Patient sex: F
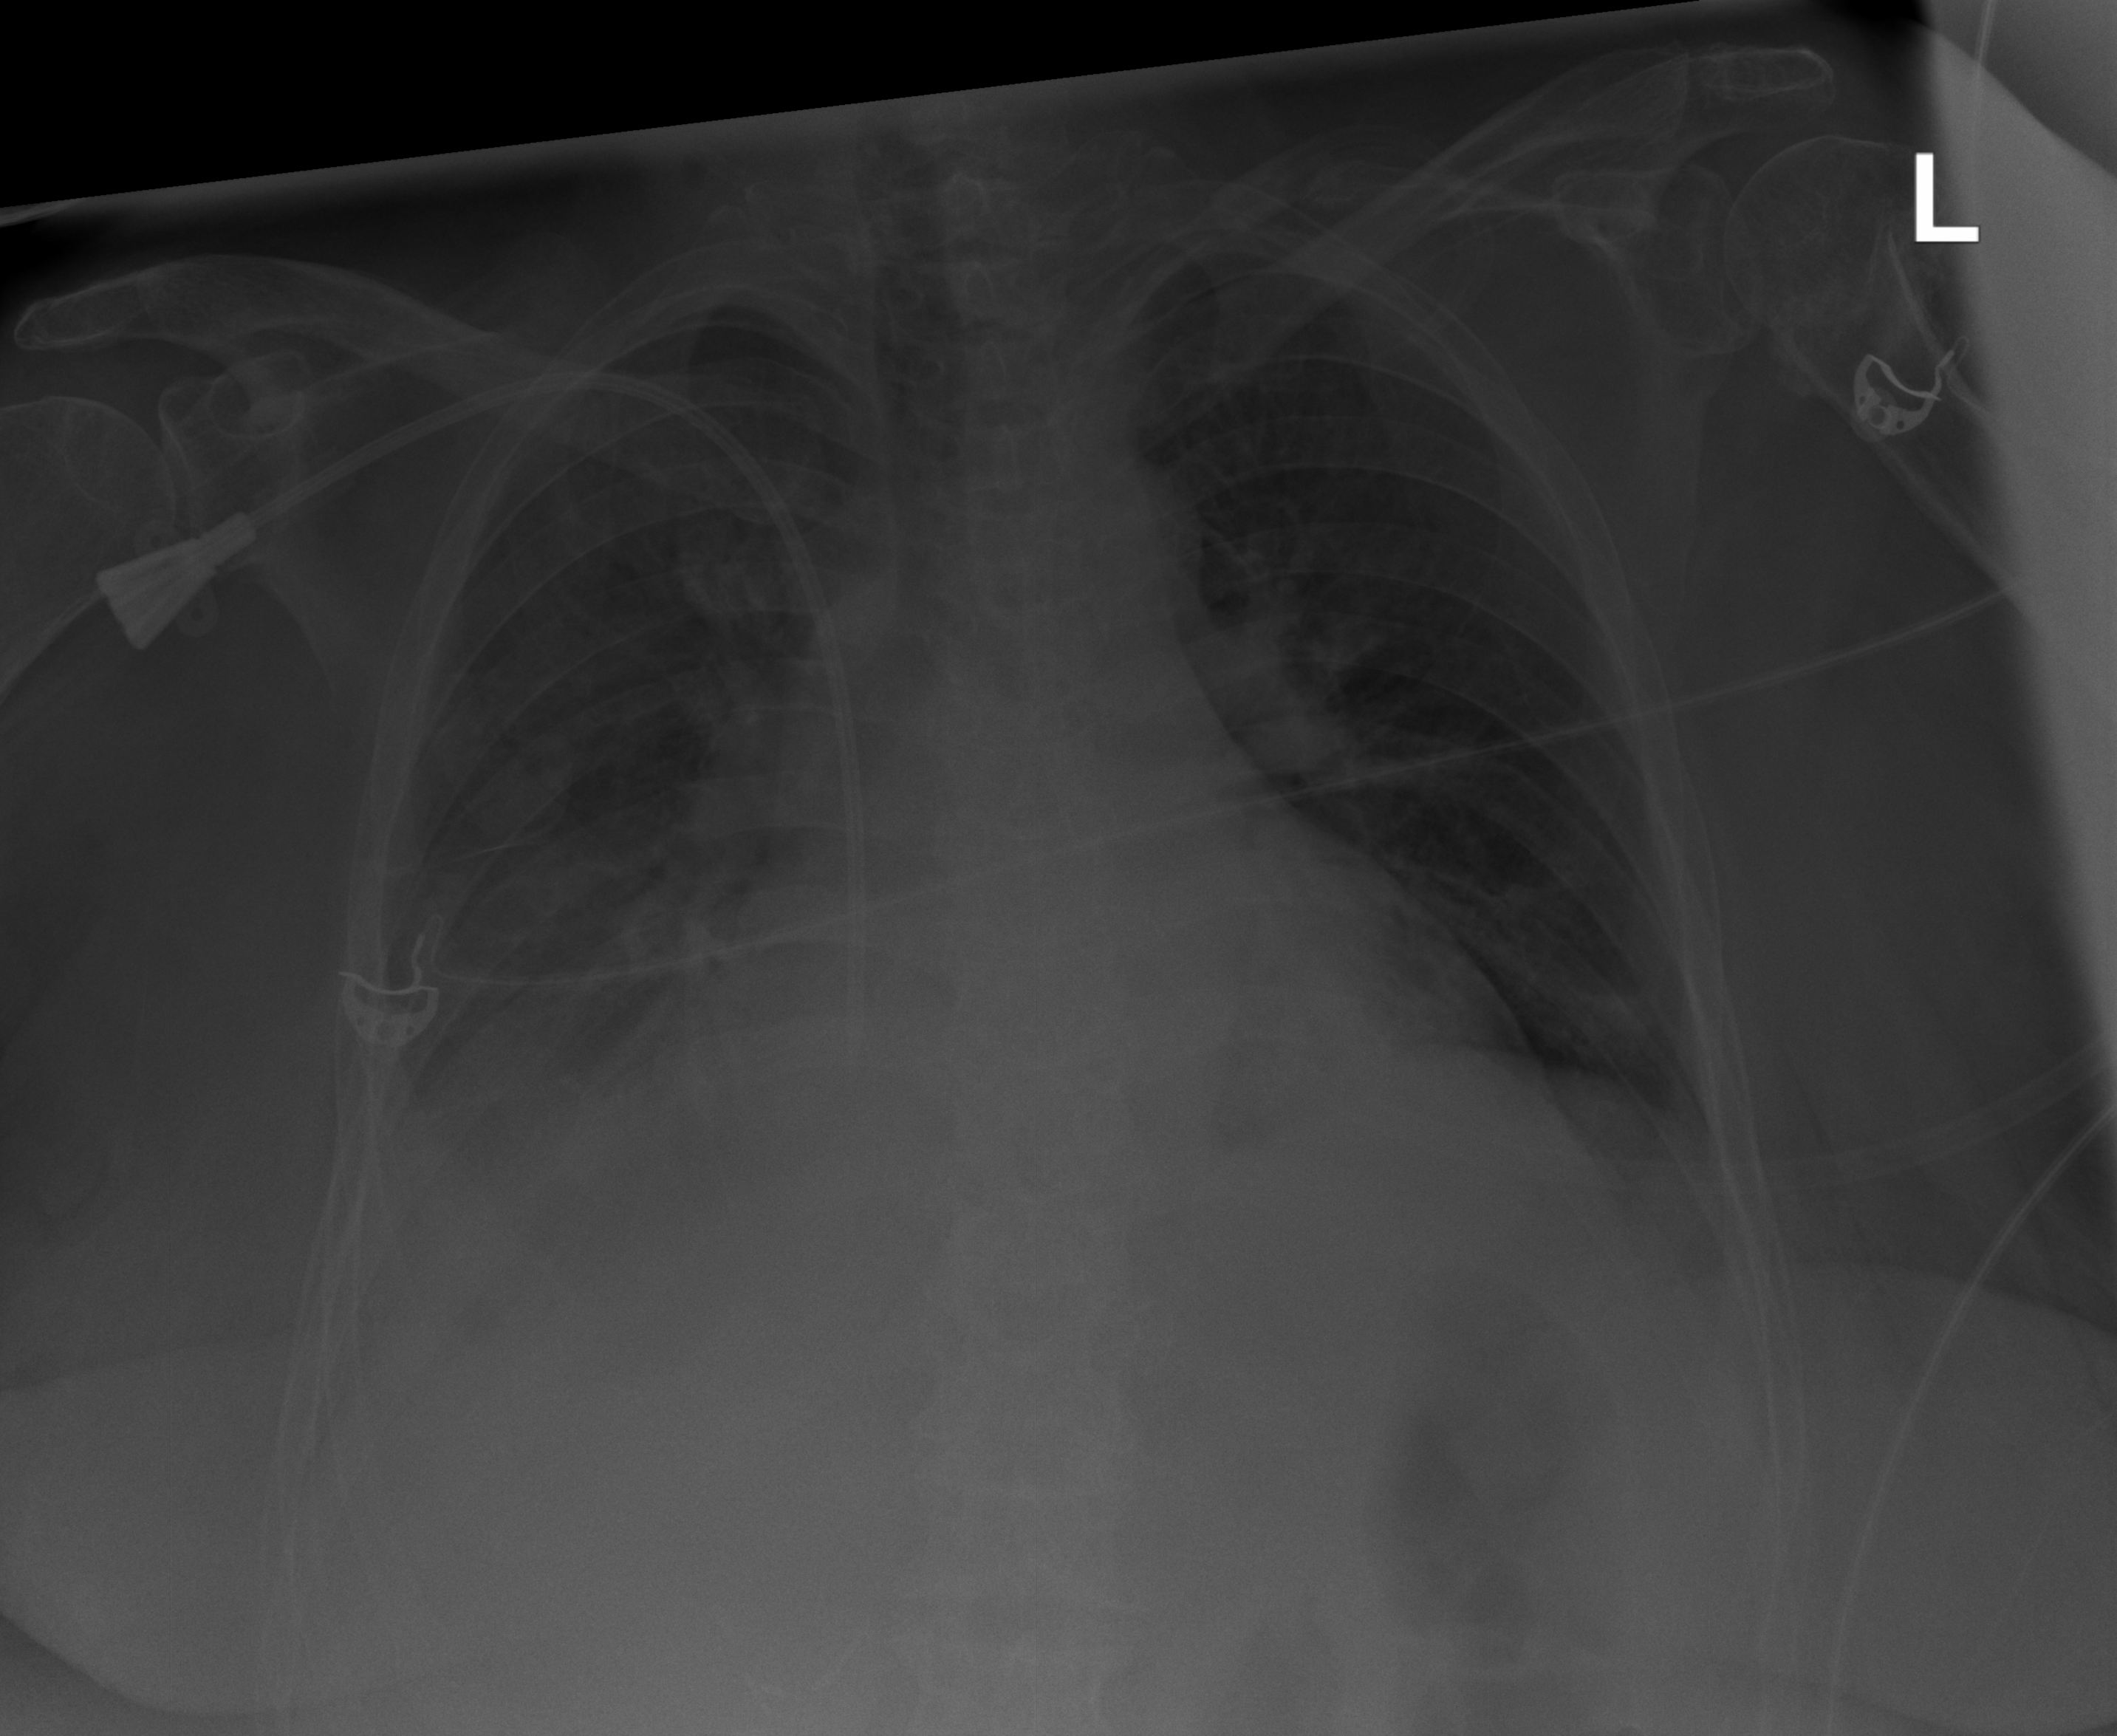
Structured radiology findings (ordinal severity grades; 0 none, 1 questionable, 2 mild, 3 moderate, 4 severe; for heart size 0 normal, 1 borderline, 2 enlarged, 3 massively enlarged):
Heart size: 2
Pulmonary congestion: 2
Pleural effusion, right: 3
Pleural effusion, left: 1
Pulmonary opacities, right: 2
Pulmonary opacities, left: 1
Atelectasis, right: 2
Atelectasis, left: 2